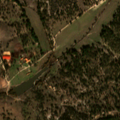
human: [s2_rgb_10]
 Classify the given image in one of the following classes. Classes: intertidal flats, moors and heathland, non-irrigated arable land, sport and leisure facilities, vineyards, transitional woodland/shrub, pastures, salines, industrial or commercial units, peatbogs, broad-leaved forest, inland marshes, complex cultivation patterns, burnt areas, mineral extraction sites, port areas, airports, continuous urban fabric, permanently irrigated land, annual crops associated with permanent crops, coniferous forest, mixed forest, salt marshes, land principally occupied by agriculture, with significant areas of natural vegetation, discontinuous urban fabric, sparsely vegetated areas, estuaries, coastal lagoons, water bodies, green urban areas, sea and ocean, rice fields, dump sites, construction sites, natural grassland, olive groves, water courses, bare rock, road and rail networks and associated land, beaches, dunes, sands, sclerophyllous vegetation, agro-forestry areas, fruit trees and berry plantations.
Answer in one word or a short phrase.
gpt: non-irrigated arable land, agro-forestry areas, broad-leaved forest